Question: how to get the following design of a tabbar
When a tab is been selected the the curve button must visible in the particular tab and the other to be in common.
i thought of adding a fixed background color to be red and i am to place the buttons of an image with curve and without curve. But i want to know whether it gets fixed for all android device, because wat to be the button height and width ? how to set a tabbar of fixed height and width....
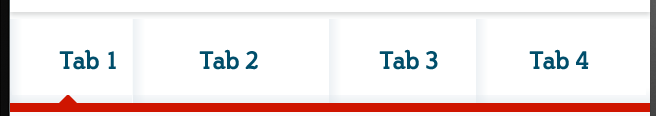
Answer: I found by a simple way as follows
To get the redline at the bottom of the tabbar i have added a 'view' under the tab as follows
'''
<TabHost
android:id="@android:id/tabhost"
android:layout_width="fill_parent"
android:layout_height="fill_parent"
xmlns:android="http://schemas.android.com/apk/res/android">
<LinearLayout
android:layout_width="fill_parent"
android:id="@+id/linearLayout1"
android:layout_height="fill_parent"
android:orientation="vertical">
<TabWidget
android:layout_width="fill_parent"
android:layout_height="wrap_content"
android:id="@android:id/tabs"
android:layout_alignParentBottom="true"
android:layout_weight="0">
</TabWidget>
<View android:layout_width="fill_parent" android:layout_height="4dip" android:background="#ff0000" />
<FrameLayout
android:layout_width="fill_parent"
android:layout_height="fill_parent"
android:id="@android:id/tabcontent"
android:layout_weight="1">
</FrameLayout>
</LinearLayout>
</TabHost>
'''
Then my tabbar class is as follows
'''
public class CustomTabActivity extends TabActivity
{
@Override
public void onCreate(Bundle savedInstanceState)
{
super.onCreate(savedInstanceState);
setContentView(R.layout.tabbar);
addTab1(FirstTab.class);
addTab2(SecondTab.class);
addTab3(FirstTab.class);
addTab4(SecondTab.class);
}
private void addTab1( Class<?> c)
{
TabHost tabHost = getTabHost();
Intent intent = new Intent(this, c);
TabHost.TabSpec spec = tabHost.newTabSpec("tab");
View tabIndicator = LayoutInflater.from(this).inflate(R.layout.tab_indicator1, getTabWidget(), false);
ImageView icon = (ImageView) tabIndicator.findViewById(R.id.icon1);
spec.setIndicator(tabIndicator);
spec.setContent(intent);
tabHost.addTab(spec);
}
}
'''
My tab_indicator layout is as follows
'''
<?xml version="1.0" encoding="utf-8"?>
<RelativeLayout xmlns:android="http://schemas.android.com/apk/res/android"
android:layout_width="0dip"
android:layout_height="55dip"
android:layout_weight="1"
android:orientation="vertical"
android:padding="5dp">
<ImageView android:id="@+id/icon1"
android:layout_width="wrap_content"
android:layout_height="wrap_content"
android:layout_centerHorizontal="true"
android:background="@drawable/tab1">
</ImageView>
</RelativeLayout>
'''
the tab1 in the drawable is an Selector xml file as follows
'''
<?xml version="1.0" encoding="utf-8"?>
<selector xmlns:android="http://schemas.android.com/apk/res/android" >
<item android:state_focused="false" android:state_selected="false"
android:state_pressed="false" android:drawable="@drawable/home" />
<item android:state_focused="false" android:state_selected="true"
android:state_pressed="false" android:drawable="@drawable/home_select_btn" />
</selector>
'''
Here i have added the selected image with a bend and unselected image without bend, that i want to show.
This way seems to be a very long but i feel it to be the same design which i needed.